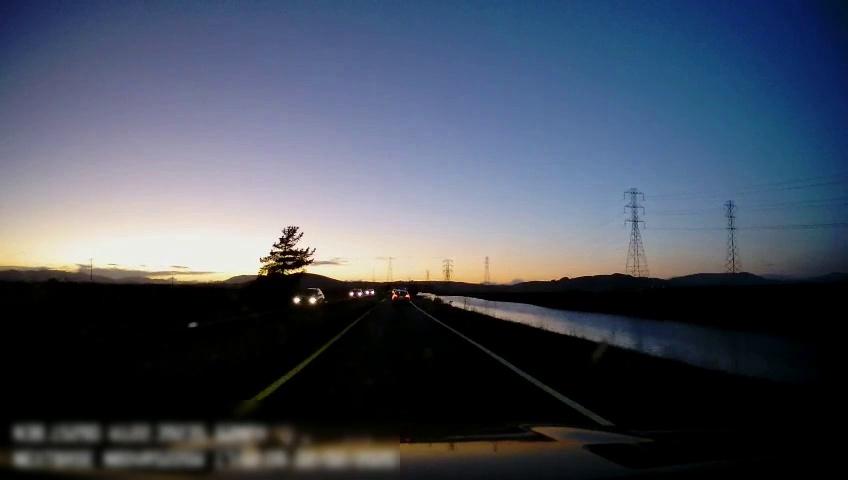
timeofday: Dusk/Dawn/Twilight
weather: Sunny
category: Drivable Space
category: Vehicles | Car
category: Vehicles | SUV
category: Vehicles | Car
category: Vehicles | SUV
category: Lanes | Current Lane
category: Lanes | Current Lane